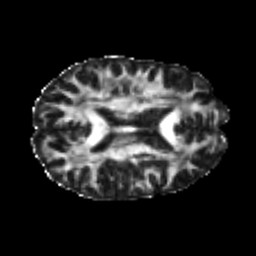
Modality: FA
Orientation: axial
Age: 25
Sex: female
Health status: healthy
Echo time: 0.074 s